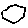
Label: hexagon